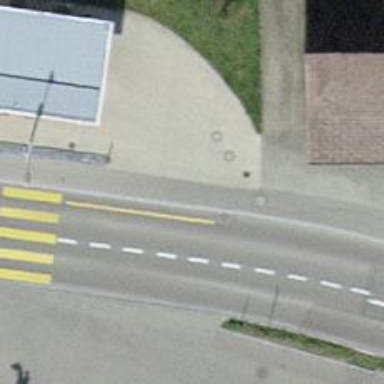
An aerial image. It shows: Service road with concrete surface.